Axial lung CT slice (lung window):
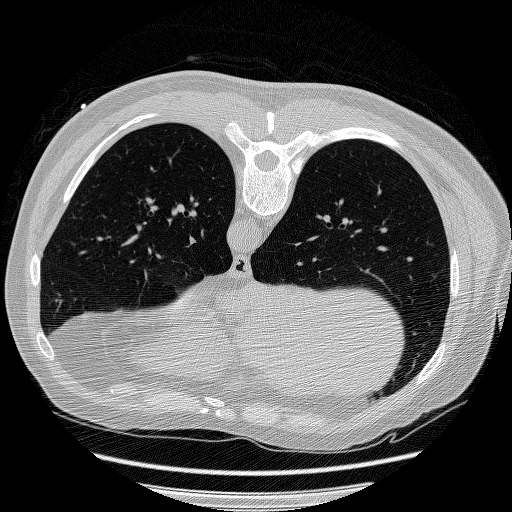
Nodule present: no